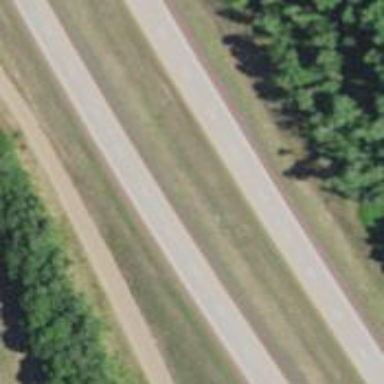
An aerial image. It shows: Trunk highway.